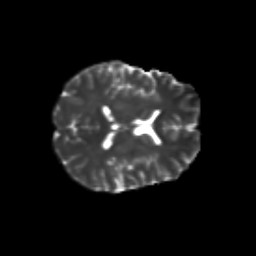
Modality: T2w
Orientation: axial
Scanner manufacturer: siemens
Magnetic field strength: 3 T
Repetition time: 9.2 s
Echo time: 0.084 s